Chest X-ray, PA view. Patient: 58 years old, sex F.
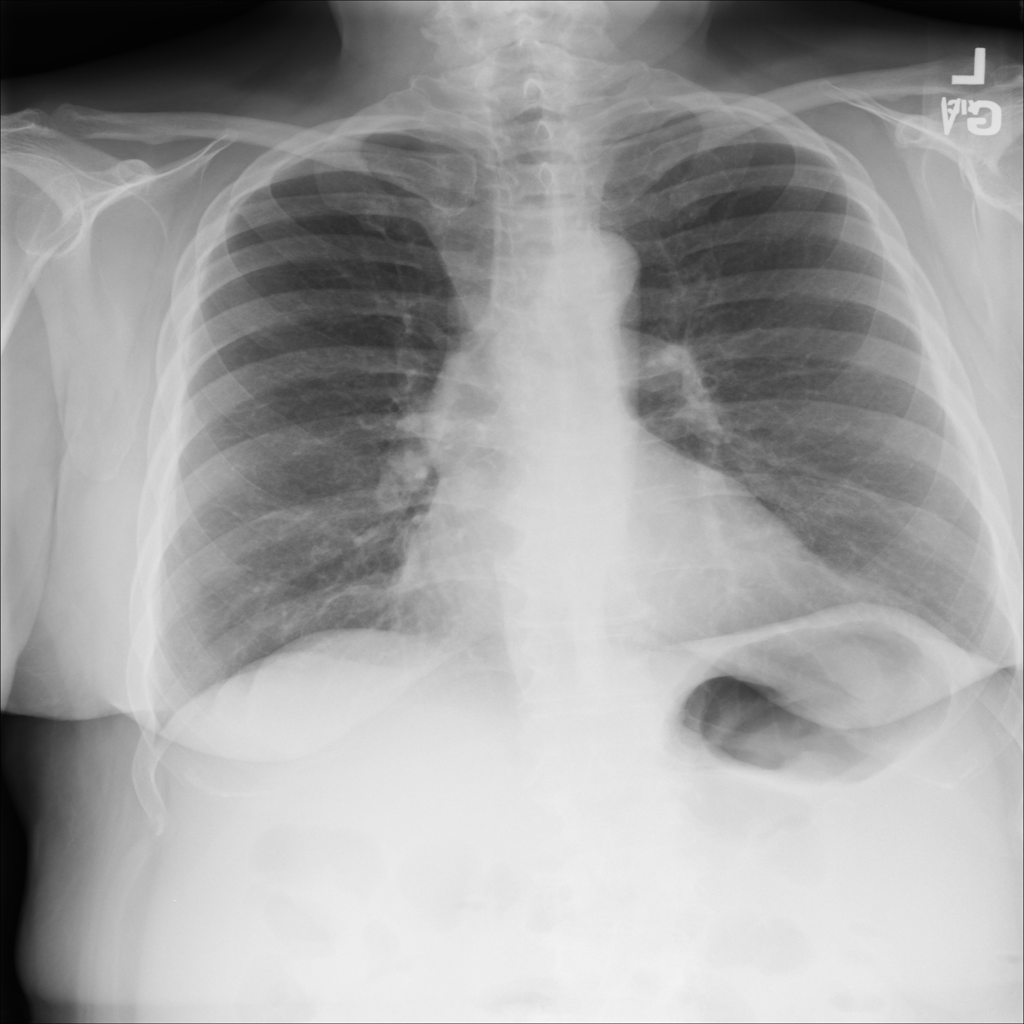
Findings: No Finding